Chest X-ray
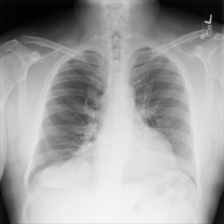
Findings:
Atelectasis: negative
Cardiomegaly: negative
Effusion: negative
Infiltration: negative
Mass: negative
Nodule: negative
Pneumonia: negative
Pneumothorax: negative
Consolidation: negative
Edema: negative
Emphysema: negative
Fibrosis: negative
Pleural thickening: negative
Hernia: negative